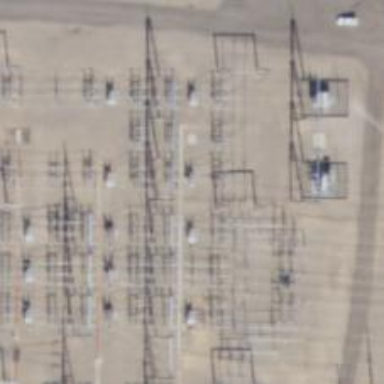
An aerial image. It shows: Switch for power supply.